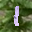
Label: 1